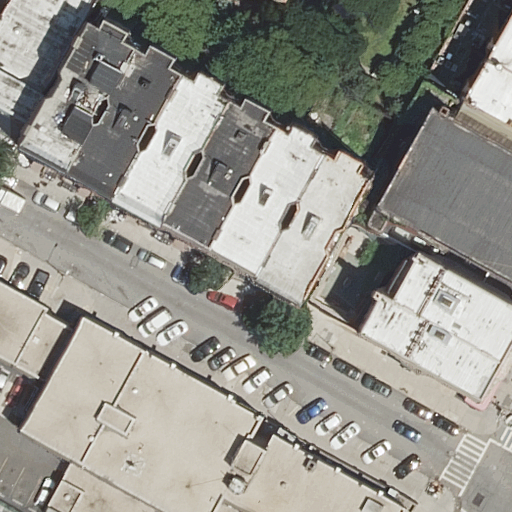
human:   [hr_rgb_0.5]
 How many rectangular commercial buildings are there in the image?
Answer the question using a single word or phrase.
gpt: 0

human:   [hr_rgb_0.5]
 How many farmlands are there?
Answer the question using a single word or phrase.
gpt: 0

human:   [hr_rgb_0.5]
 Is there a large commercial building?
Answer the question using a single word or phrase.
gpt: no

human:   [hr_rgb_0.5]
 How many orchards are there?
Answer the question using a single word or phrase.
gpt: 0

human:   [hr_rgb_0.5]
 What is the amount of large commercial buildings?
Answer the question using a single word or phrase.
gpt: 0

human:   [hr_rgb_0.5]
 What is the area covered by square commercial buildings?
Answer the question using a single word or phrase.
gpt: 0m2

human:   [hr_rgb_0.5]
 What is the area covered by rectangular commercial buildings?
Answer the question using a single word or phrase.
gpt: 0m2

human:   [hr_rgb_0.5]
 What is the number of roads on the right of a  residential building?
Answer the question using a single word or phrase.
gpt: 5

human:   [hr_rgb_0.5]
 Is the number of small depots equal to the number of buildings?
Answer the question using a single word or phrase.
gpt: no

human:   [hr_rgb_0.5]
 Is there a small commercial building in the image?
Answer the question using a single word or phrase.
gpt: no

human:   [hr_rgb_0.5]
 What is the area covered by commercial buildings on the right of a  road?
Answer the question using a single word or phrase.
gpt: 0m2

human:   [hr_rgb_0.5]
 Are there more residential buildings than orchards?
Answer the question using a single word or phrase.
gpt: yes

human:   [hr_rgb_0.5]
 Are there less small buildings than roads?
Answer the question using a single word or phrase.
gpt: yes

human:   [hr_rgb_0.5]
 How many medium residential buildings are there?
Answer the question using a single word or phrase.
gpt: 12

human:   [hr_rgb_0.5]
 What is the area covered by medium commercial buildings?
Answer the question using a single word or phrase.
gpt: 0m2

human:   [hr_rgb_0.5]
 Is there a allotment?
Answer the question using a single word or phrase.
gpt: no

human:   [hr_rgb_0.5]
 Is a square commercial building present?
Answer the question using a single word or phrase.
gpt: no

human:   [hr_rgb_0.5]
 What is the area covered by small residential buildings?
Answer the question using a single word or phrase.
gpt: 44m2

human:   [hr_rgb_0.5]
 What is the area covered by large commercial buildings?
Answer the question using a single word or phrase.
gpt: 0m2

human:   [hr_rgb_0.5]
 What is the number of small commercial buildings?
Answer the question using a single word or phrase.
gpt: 0

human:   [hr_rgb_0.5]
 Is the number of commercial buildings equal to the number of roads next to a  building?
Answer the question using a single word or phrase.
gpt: no

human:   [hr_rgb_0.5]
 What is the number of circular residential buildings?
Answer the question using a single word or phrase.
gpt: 0

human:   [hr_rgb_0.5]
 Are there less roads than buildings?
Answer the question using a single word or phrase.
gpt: yes

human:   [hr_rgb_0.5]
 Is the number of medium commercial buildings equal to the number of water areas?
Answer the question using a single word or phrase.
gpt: yes

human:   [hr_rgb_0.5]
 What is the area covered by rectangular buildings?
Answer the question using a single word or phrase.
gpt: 1128m2

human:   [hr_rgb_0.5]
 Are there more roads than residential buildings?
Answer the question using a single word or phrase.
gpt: no

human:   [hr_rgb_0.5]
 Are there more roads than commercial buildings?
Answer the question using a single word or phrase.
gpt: yes

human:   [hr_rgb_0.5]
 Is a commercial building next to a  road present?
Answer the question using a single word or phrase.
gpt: no

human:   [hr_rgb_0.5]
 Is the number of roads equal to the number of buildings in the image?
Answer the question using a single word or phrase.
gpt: no

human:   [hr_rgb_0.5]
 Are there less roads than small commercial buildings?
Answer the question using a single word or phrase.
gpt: no

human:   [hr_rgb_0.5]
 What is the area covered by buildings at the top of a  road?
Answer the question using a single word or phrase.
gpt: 3493m2

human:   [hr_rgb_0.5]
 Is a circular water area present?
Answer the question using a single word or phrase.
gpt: no

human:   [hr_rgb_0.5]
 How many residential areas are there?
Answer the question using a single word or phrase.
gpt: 0

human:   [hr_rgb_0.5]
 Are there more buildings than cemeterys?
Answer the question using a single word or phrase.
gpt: yes

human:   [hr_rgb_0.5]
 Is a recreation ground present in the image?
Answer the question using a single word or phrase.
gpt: no

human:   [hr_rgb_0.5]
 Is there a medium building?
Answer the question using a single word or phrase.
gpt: yes